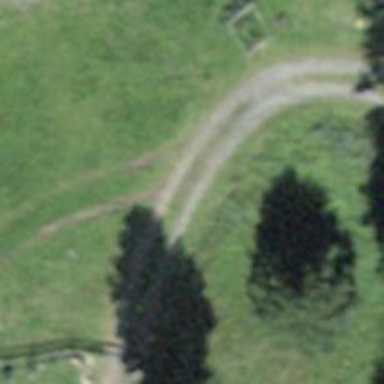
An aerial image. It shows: Grass track with grade4 surface.